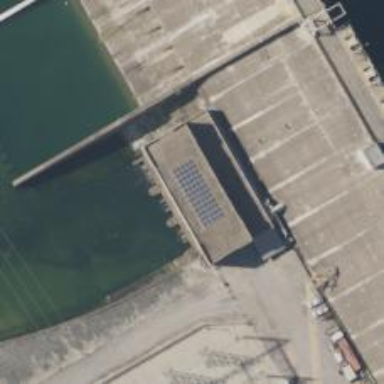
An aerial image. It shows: Hydro power generator.